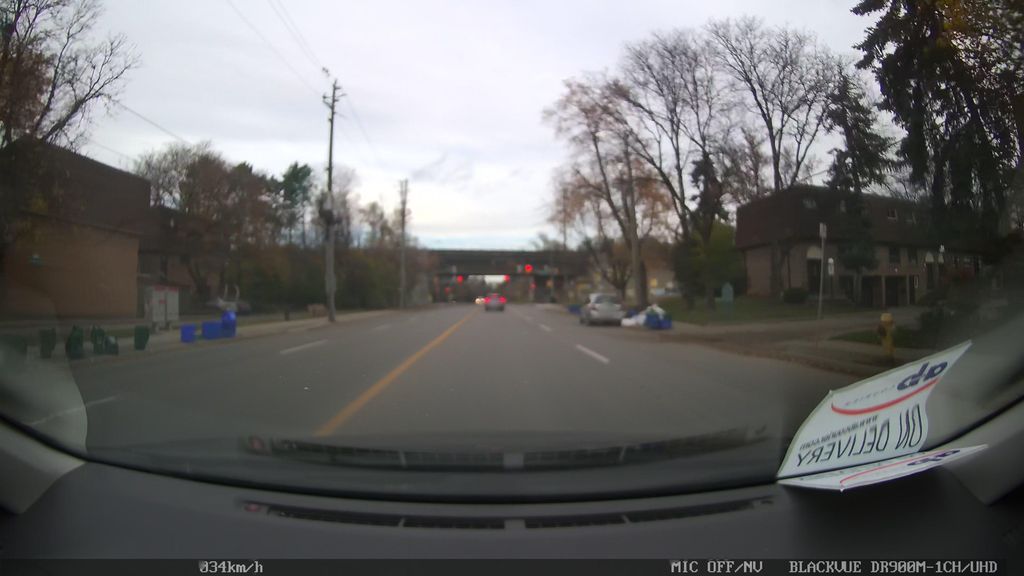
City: toronto